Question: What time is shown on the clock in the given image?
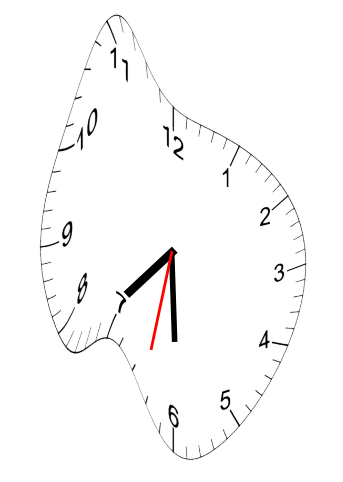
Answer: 07:29:32